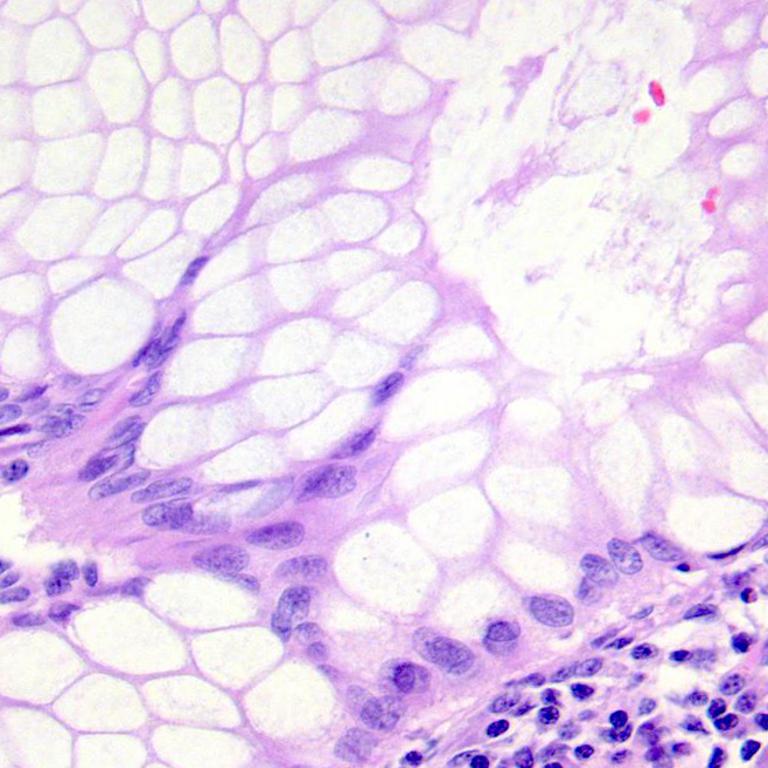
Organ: colon
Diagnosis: benign